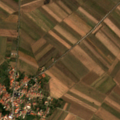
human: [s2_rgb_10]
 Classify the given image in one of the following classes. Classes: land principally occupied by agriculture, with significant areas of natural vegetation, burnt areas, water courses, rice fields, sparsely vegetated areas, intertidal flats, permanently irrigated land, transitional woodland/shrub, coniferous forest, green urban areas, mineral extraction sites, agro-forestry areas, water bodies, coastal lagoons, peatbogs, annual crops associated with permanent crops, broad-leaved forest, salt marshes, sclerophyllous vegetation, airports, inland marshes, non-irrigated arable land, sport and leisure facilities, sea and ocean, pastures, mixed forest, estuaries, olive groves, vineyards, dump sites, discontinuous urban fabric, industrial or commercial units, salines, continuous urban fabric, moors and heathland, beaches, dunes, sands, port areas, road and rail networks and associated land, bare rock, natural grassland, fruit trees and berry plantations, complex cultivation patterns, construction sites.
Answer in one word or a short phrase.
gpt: discontinuous urban fabric, non-irrigated arable land